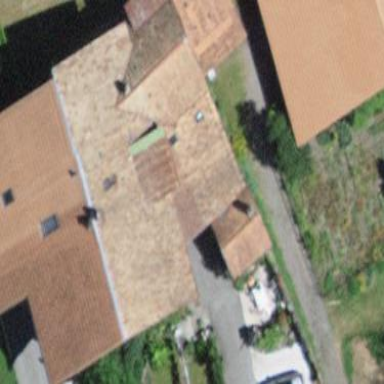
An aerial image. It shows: Residential building.